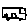
Label: car